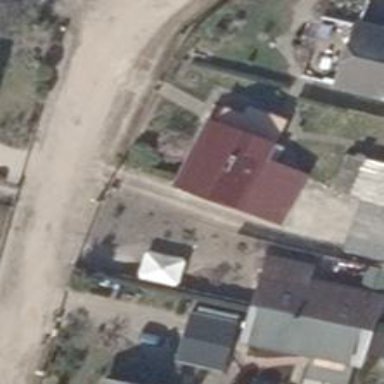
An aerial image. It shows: Detached building with gabled roof.